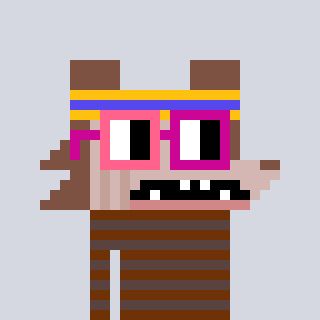
a pixel art character with square pink and red glasses, a werewolf-shaped head and a darkbrown-colored body on a cool background